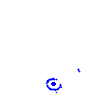
Particle: electron